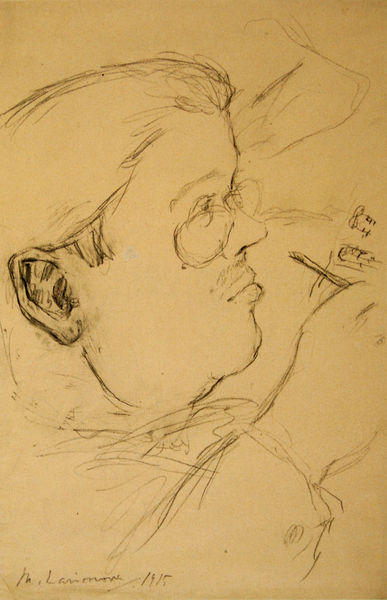
Titel: Serge Diaghilev
Künstler: Mikhail Larianov
Standort: Monaco
Institution: Nouveau Musée National
Schlagwörter: hand, mann, weiß, frisur, glas, haar, ohr, profil, schwarz, skizze, zeichnung, mensch, bildnis, portrait, porträt, signatur, musiker, kinn, lippen, noten, grafik, graphik, linien, sepia, schnäuzer, notenblatt, wange, striche, komponist, schwarzweiß, brille, stift, schläfe, komponieren, notenlinien